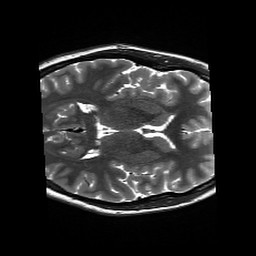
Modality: T2w
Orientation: axial
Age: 19
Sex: female